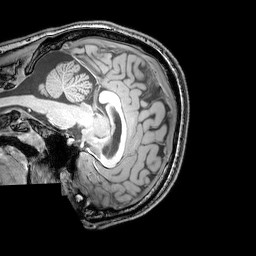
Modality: T1w
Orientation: sagittal
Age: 24
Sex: male
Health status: healthy
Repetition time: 0.081 s
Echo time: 0.037 s